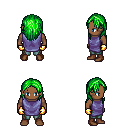
a pixel art fantasy rpg character, male body template, human, dark skin, chain tabard jacket, teal pants, green long hairstyle, gold gloves, brown shoes, four views (front, back, left, right), 2x2 character sprite sheet, small pixel art, hard edges, no anti-aliasing